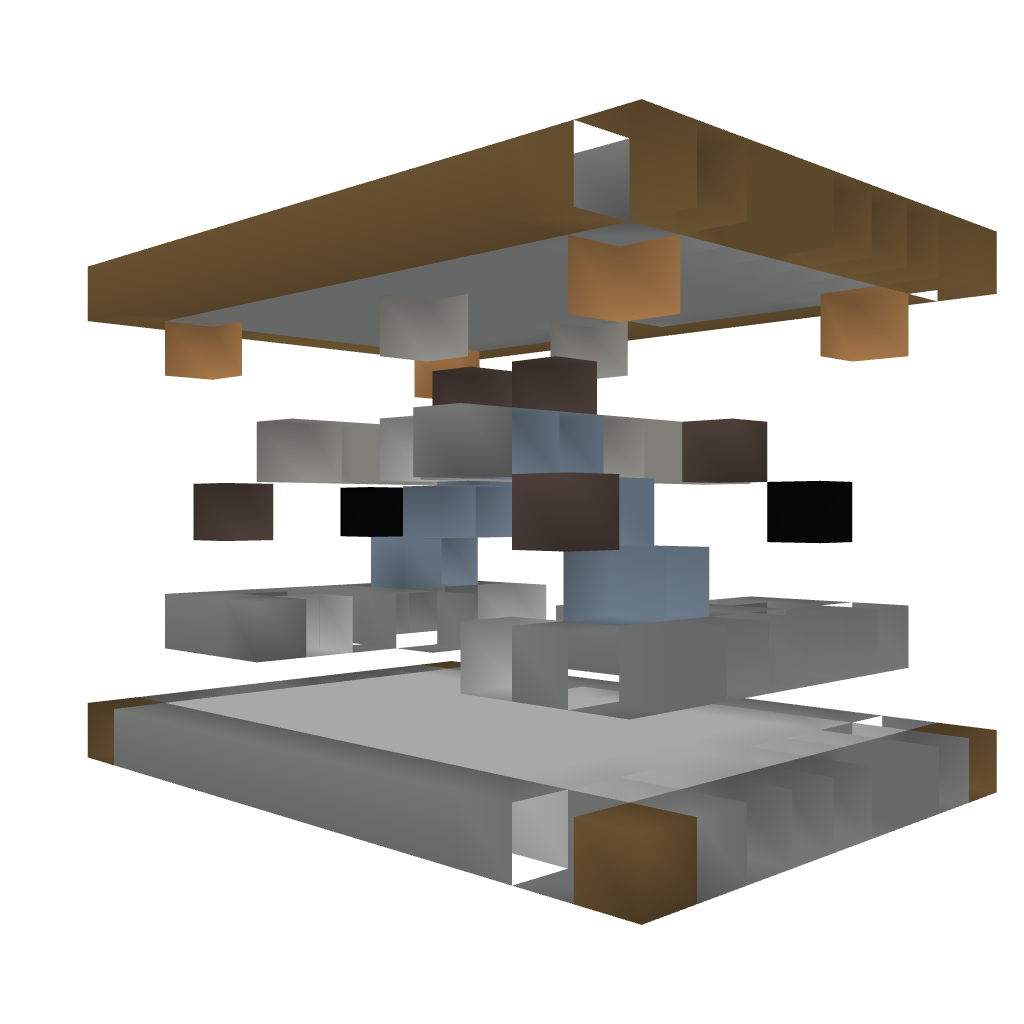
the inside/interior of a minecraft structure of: Trading Room